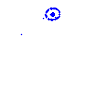
Particle: kaon